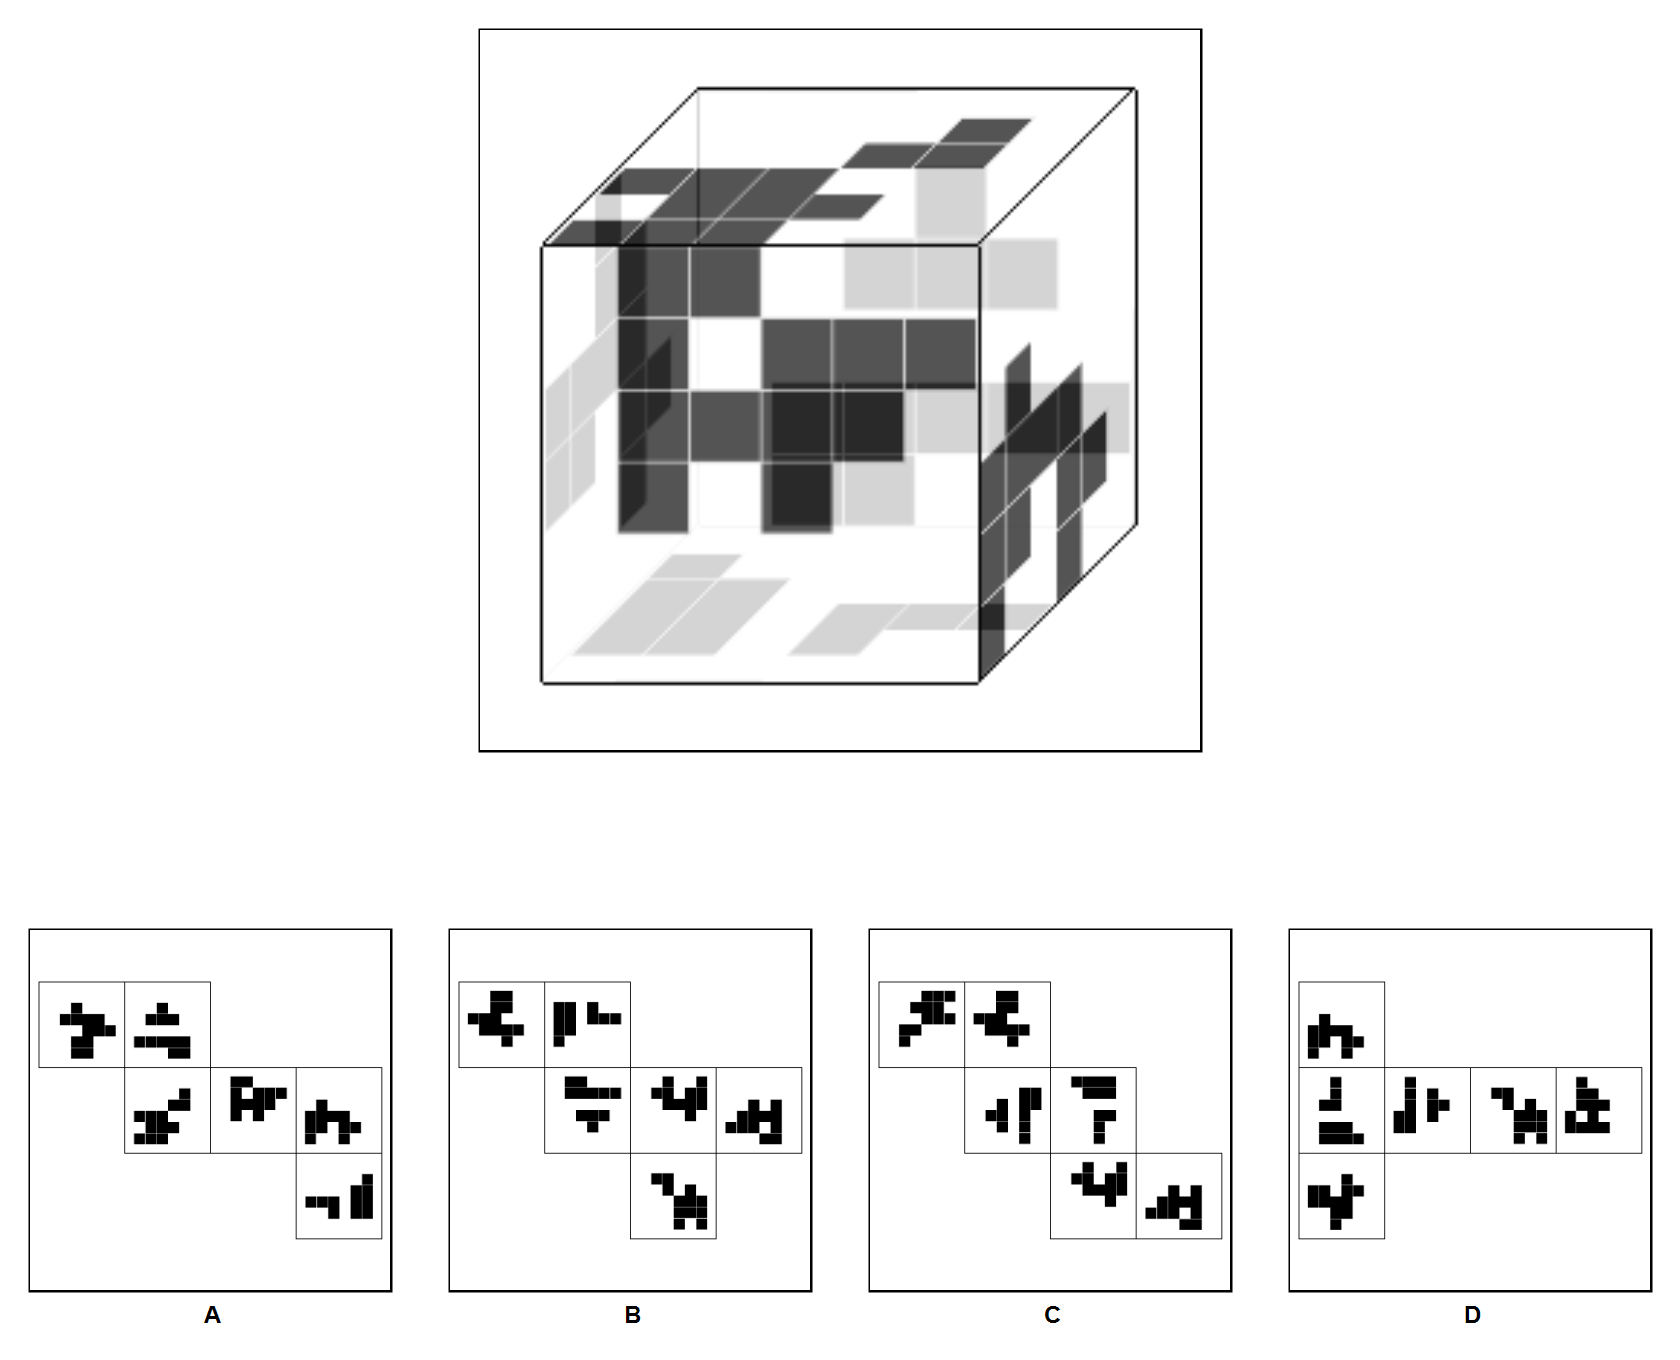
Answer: A